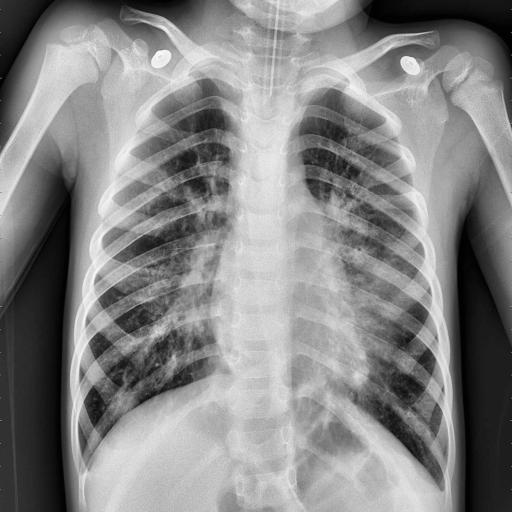
Finding: PNEUMONIA